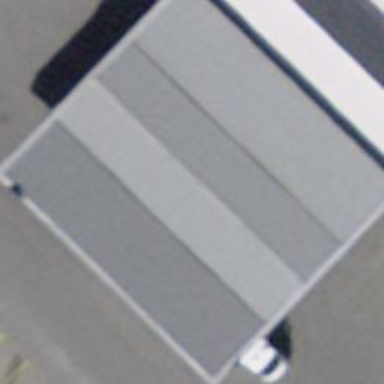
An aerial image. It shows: Fuel station located under roof.